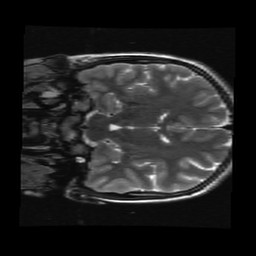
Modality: T2w
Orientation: coronal
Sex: female
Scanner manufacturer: ge
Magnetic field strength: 3 T
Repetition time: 5 s
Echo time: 0.1012 s